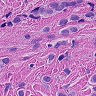
Metastatic tissue present: yes